Question: I have a table that looks like the following
where what should be a unique identifier,drg, is not, so I started on the personal challenge of fixing it. I could do this easily a myriad of ways but I'm trying to do some things in a different fashion to learn some new techniques. What needs to be deleted from the table is any row whose drg is unique and whose eff_date is **less than ** the max eff_date.
To find what I needed I used
'''
select d1.drg, MAX(d1.eff_date) as maxEffDate,d2.drgdesc
from drgtable d1
inner join drgtable d2 on d1.drg=d2.drg
group by d1.drg,d2.drgdesc
having MAX(d1.eff_date) = MAX(d2.eff_date)
'''
Instead of just selecting this into a new table and dropping the old one, I'd like to do it in a delete statement.
My though process on the strange looking query below was to find the rows that weren't in the table from the above query I used and delete them. I got close, but am stuck. Also, if there's a way easier way to do this, please let me know. Thanks
--the purpose of this was to find the rows in d3 that were not in d4 and delete them. didn't quite get that far
'''
delete from
drgtable
where
(
select * from drgtable as d3
left join
(
select d1.drg, MAX(d1.eff_date) as maxEffDate,d2.drgdesc
from drgtable d1
inner join drgtable d2 on d1.drg=d2.drg
group by d1.drg,d2.drgdesc
having MAX(d1.eff_date) = MAX(d2.eff_date)
) d4 on d4.drg =d3.drg and d4.maxEffDate = d3.eff_date and d3.drgdesc = d4.drgdesc
)
'''
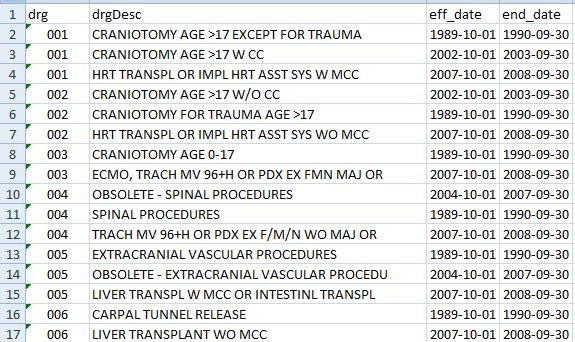
Answer: This should work:
'''
;WITH cte As
(
SELECT *,
MAX(eff_date) OVER(partition by drg) as MaxEffDate
FROM drgtable
)
DELETE
FROM cte
WHERE eff_date <> MaxEffDate
'''
Plus, plenty of new tricks in there for you to learn. :-)
(note: this does assume that you are on SQL Server 2005 or higher)